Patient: sex M, age 61
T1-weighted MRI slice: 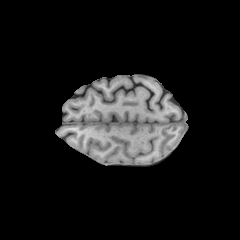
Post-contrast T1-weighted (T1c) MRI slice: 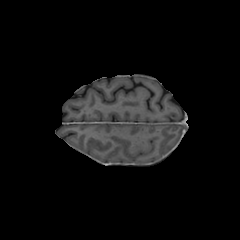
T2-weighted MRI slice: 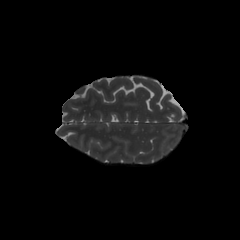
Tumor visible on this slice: no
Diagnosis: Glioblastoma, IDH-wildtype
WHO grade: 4